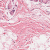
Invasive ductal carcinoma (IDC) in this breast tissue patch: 0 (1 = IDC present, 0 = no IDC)